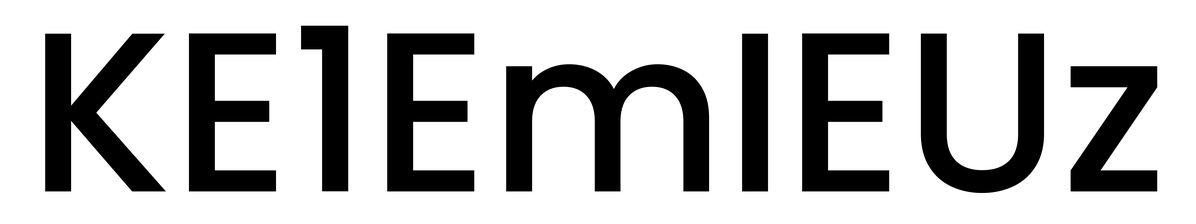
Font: Poppins-Medium